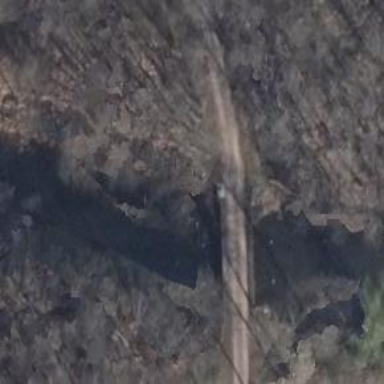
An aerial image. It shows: There is bridge in the image.